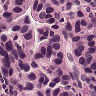
Metastatic tissue present: yes